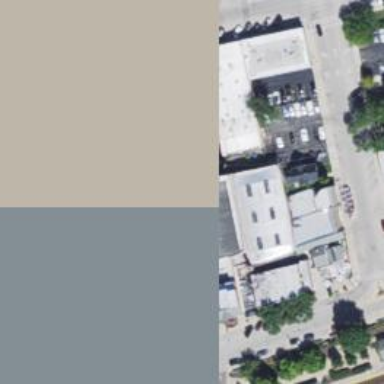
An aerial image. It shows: Retail area.